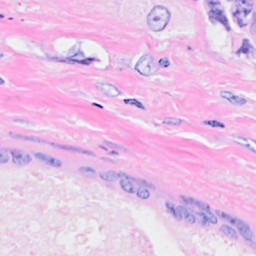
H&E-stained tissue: Breast